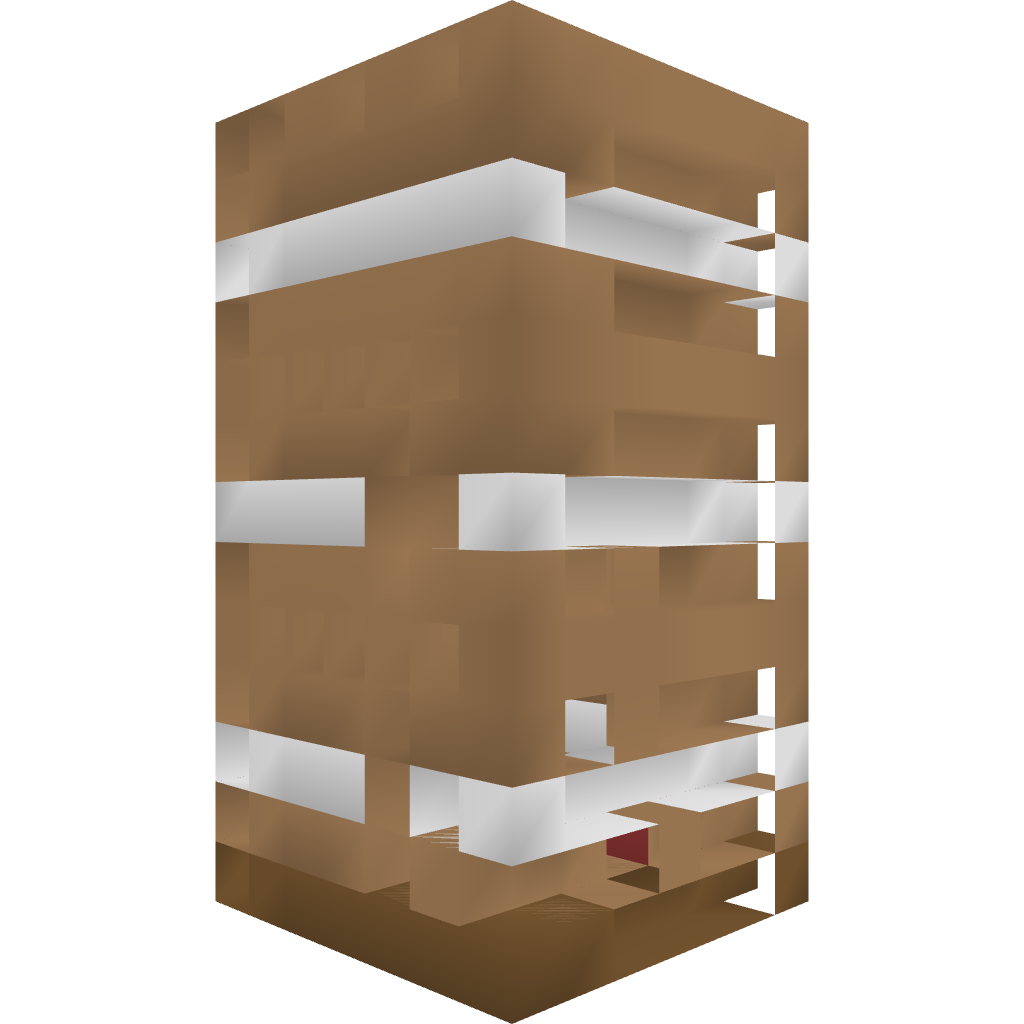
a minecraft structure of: Tower House bad low quality